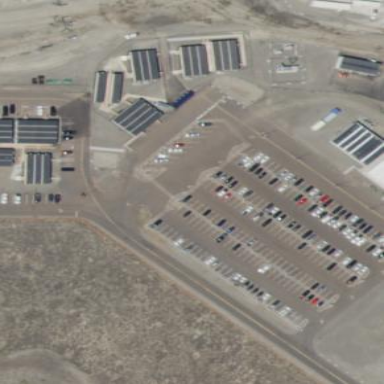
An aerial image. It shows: Parking area with surface.